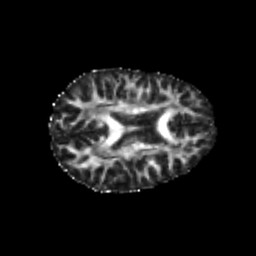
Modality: FA
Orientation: axial
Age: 20
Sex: female
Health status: healthy
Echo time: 0.074 s